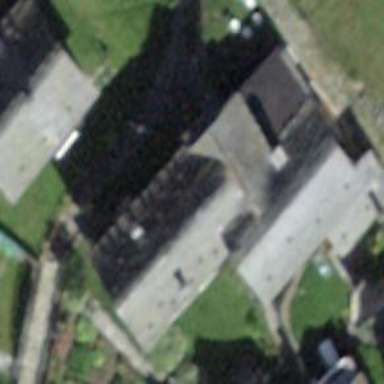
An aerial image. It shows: Bakery.